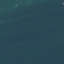
Land use / land cover: SeaLake